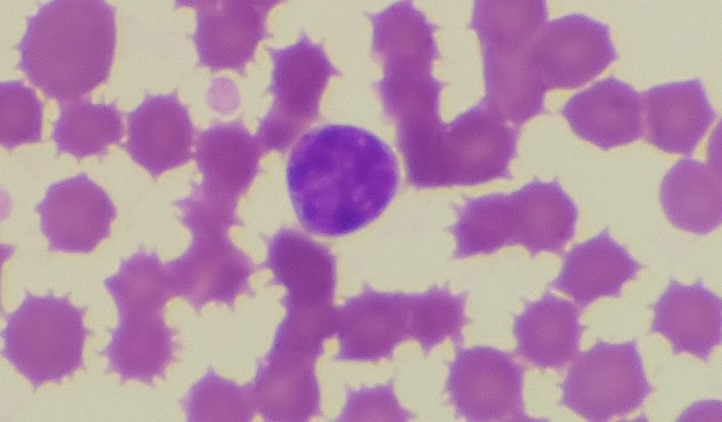
White blood cell type: Lymphocyte